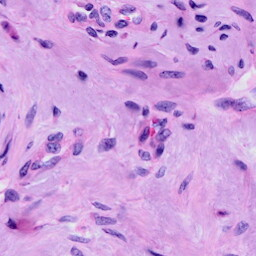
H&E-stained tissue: Cervix